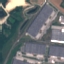
Land use / land cover class: Industrial